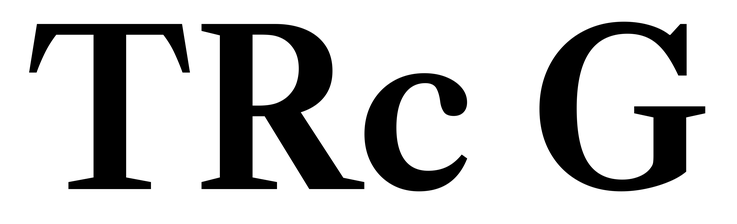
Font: LibreCaslonText_SemiBold